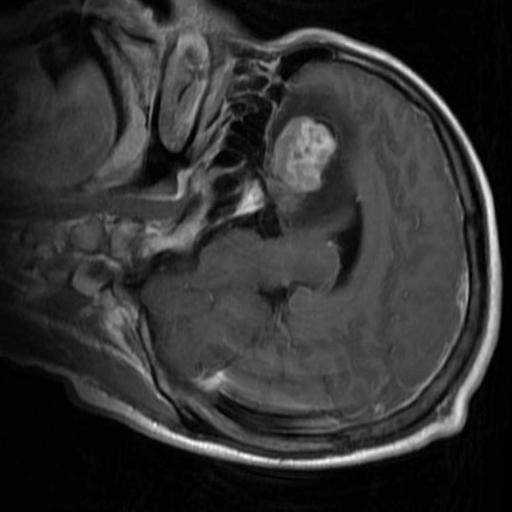
Label: brain_menin